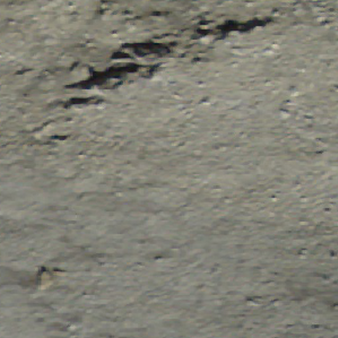
Label: other